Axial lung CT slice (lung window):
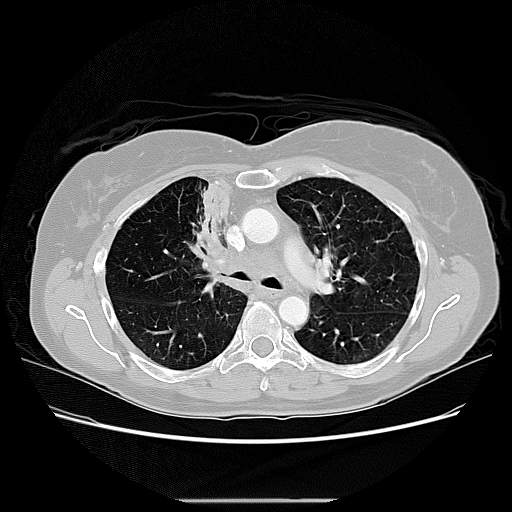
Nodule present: no